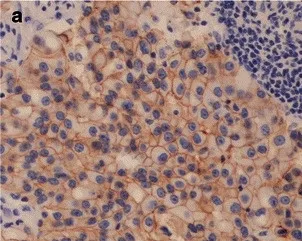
A E-cadherin was expressed in the lymph node specimen. B; Positive VEGF-A receptor immunostaining.
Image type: pathology (immunostaining)